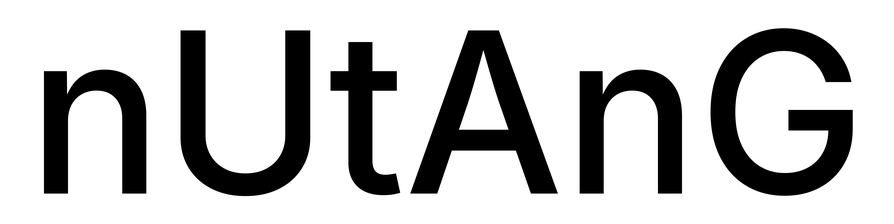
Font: Inter_Medium